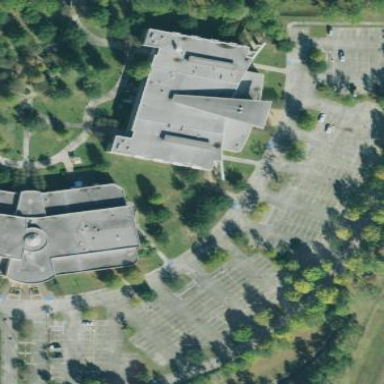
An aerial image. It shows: College building.